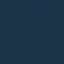
Land use / land cover class: SeaLake